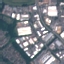
Land use / land cover class: Industrial